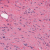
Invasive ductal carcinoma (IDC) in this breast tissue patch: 0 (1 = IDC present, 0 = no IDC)